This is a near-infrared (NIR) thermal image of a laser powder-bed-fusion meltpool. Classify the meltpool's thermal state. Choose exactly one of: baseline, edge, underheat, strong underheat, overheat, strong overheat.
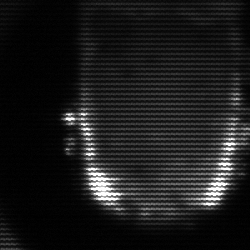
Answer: baseline